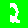
Digit: 2